Field crop: maize
Growth stage: 1
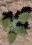
Species: chenopodium